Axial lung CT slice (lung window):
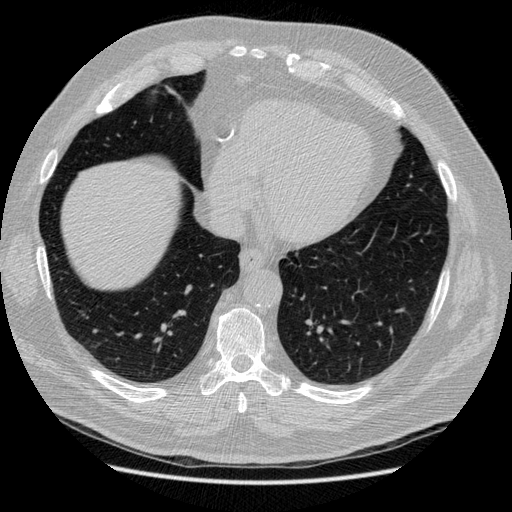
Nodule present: no